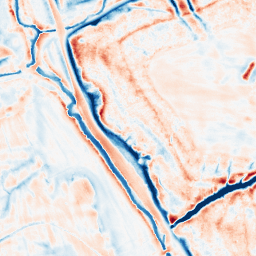
Category: edge_preserving
Decomposition family: bilateral
Decomposition parameters: d: 21
sigma_color: 75
sigma_space: 100
Upsampling method: sinc_blackman
Upsampling parameters: scale: 2
kernel_size: 8
Upsampling scale: 2